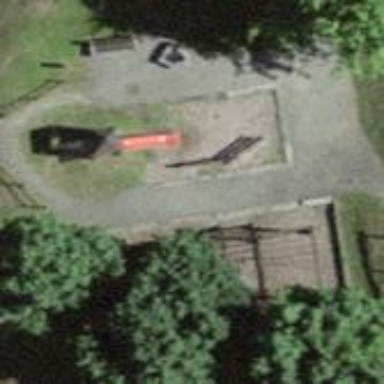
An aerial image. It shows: Playground area for leisure land.